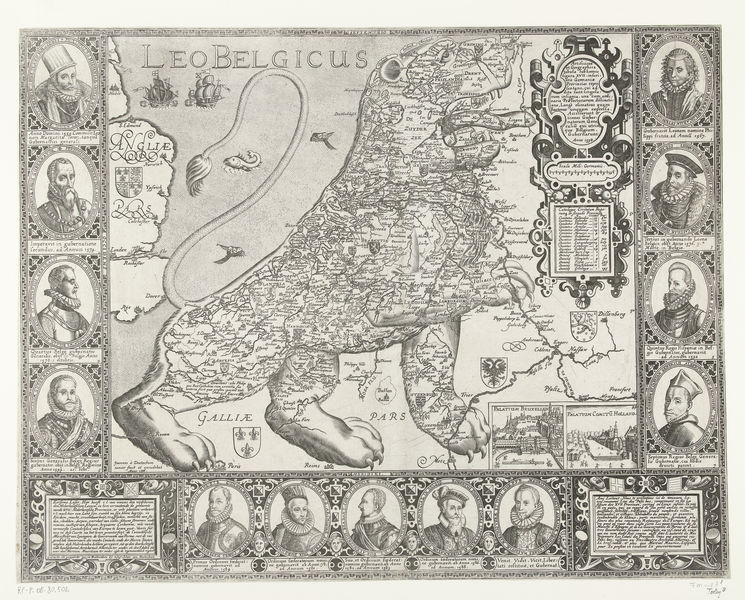
Titel: Kaart van de Nederlanden in de vorm van de Hollandse Leeuw
Künstler: Joannes van (II) Doetechum
Standort: Amsterdam
Institution: Rijksmuseum
Schlagwörter: meer, ausschnitt, frankreich, männer, paris, england, küste, schrift, bishop, king, men, white, black, portrait, print, porträts, stich, wappen, fisch, man, sea, feet, löwe, landkarte, paper, sketch, tail, leo, writing, portraits, legende, europa, medaillons, map, pencil, seal, ärmelkanal, regenten, lion, staatsmänner, belgien, lgende, belgium, papaer, gallien, kings, maps, officials, liom, queens, cartography, belgicus, leo belgicus